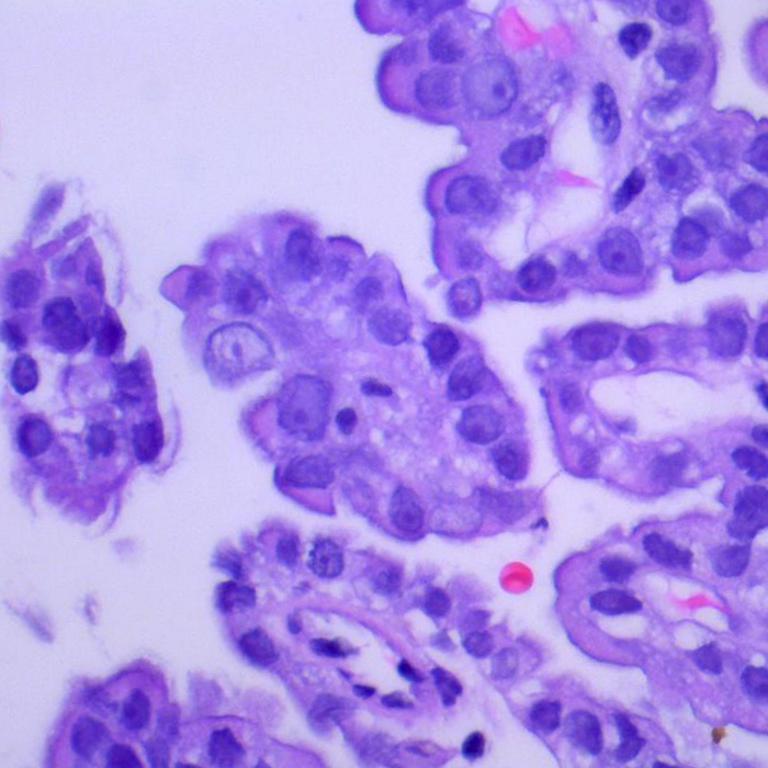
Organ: lung
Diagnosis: adenocarcinomas